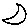
Label: moon